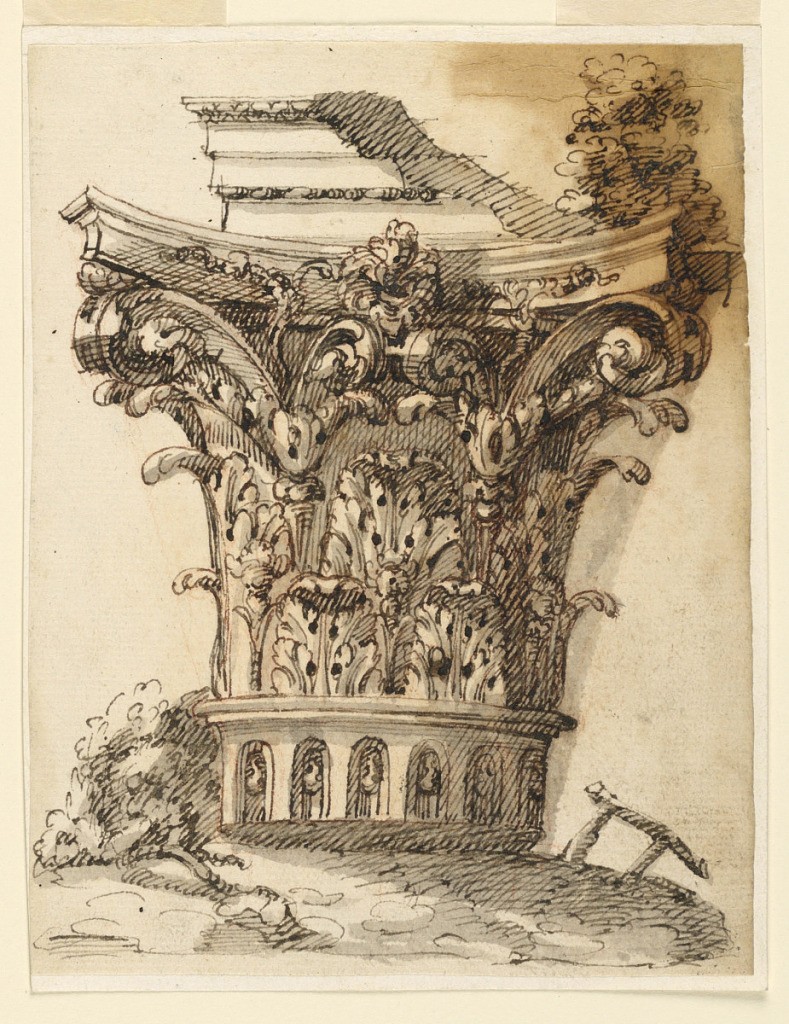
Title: Drawing
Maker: Leonardo Scaglia, French, active Italy, 1640 – 1650
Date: About 1640
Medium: Red chalk, pen, bistre, gray; brush, gray water color. Paper
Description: Vertical rectangle. Below, the uppermost part of a fluted column, standing partly upon an elevation of the soil. At left, a bush, at right a blockade. On top of the capital are an angle of a ruined entablature and a bush.